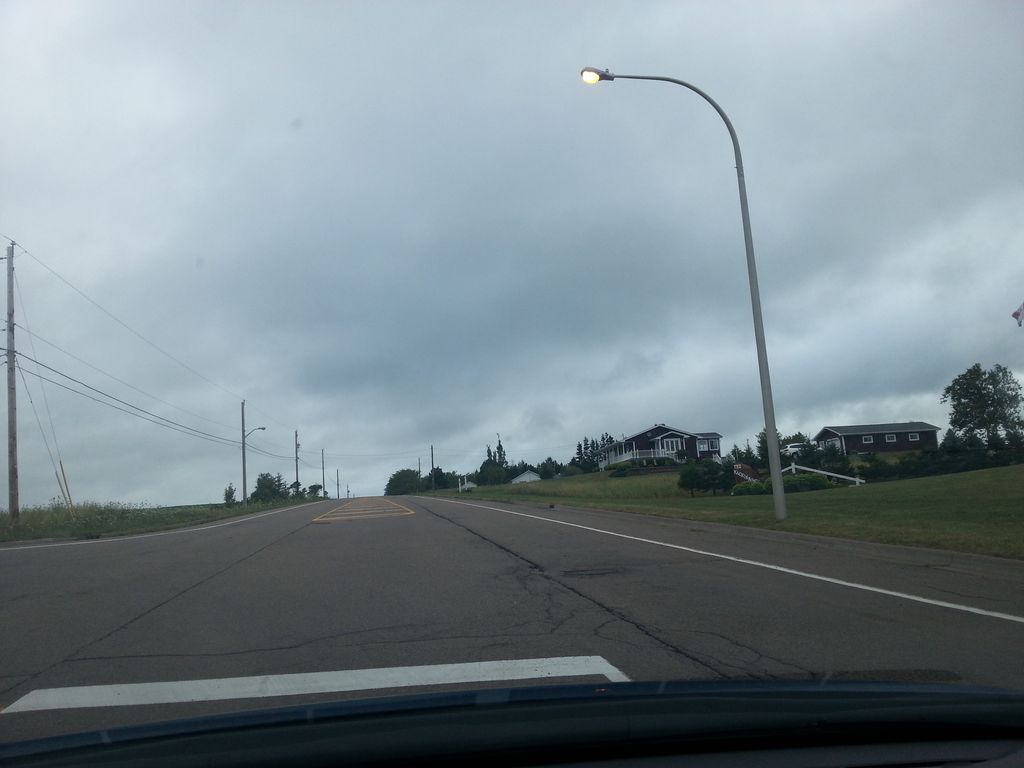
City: charlottetown